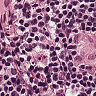
Metastatic tissue present: no